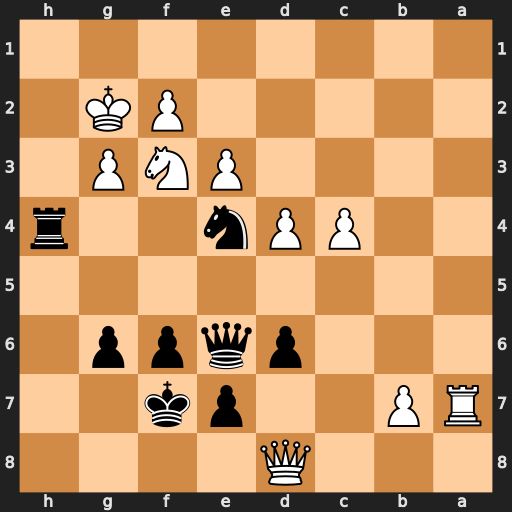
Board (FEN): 3Q4/RP2pk2/3pqpp1/8/2PPn2r/4PNP1/5PK1/8
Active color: b
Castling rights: -
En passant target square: -
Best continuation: Qh3+ Kg1 Qh1#